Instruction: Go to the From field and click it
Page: home
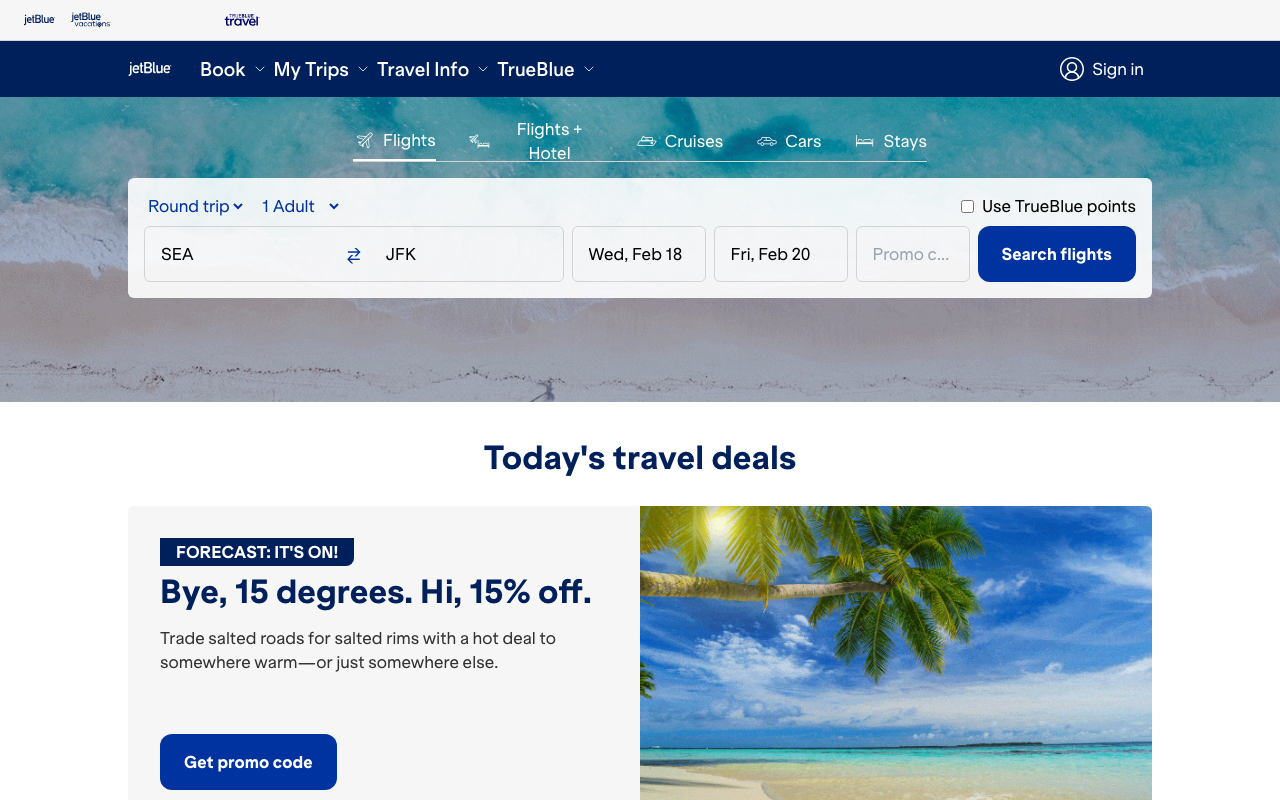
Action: click